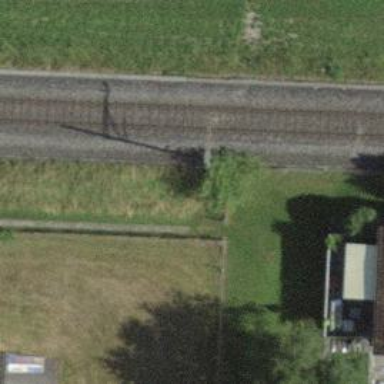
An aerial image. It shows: Fence.